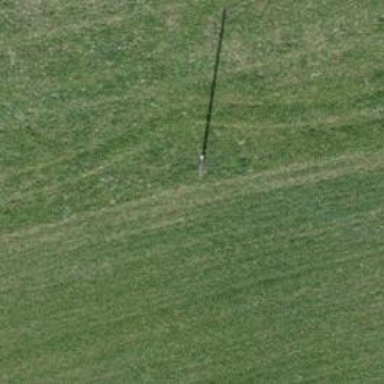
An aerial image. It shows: Minor power line.